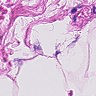
Metastatic tissue present: no